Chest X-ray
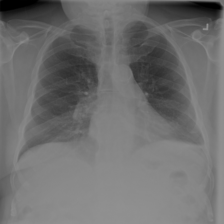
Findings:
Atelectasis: positive
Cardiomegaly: negative
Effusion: negative
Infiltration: negative
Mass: negative
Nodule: negative
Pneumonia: negative
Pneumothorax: negative
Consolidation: positive
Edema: negative
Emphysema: negative
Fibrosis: negative
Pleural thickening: negative
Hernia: negative